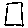
Label: square